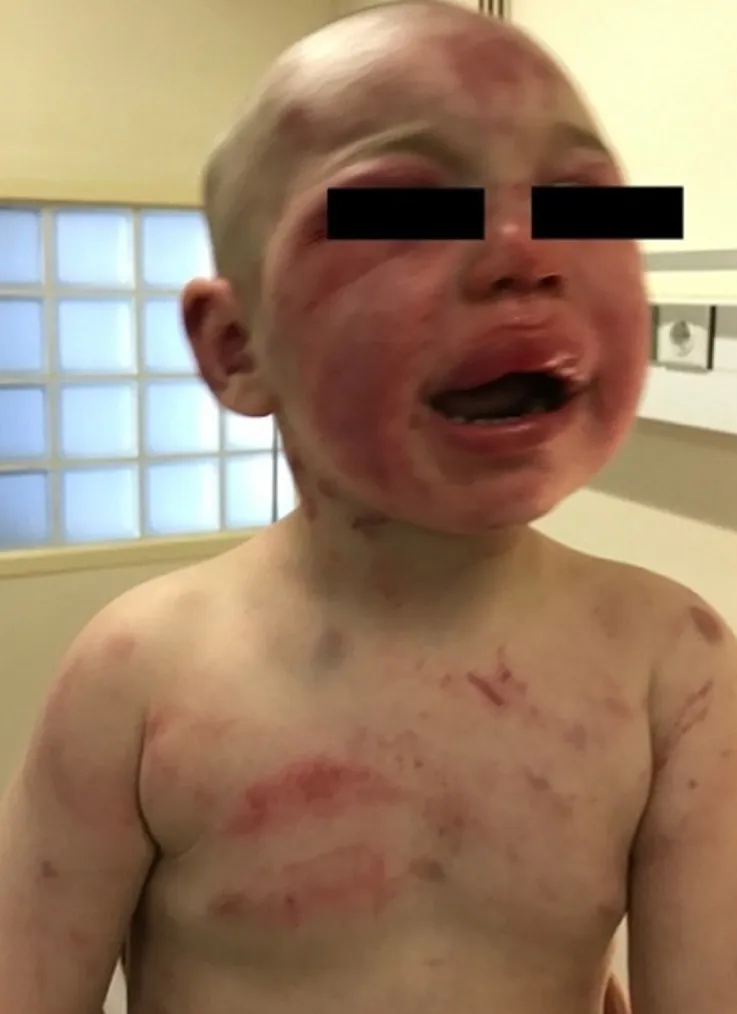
multiple bruising on face, head and chest.
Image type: medical_photograph (skin_photograph)